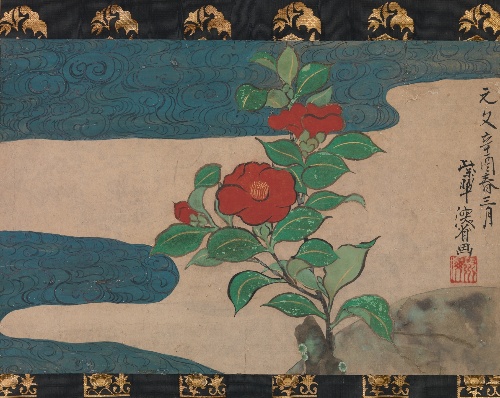
Artist: Ogata Kenzan
Artist bio: Japanese, 1663–1743
Date: dated 1741
Object type: Hanging scroll
Classification: Paintings
Medium: Hanging scroll; ink and color on paper
Culture: Japan
Period: Edo period (1615–1868)
Dimensions: 12 x 17 3/4 in. (30.5 x 45.1 cm)
Department: Asian Art
Credit line: H. O. Havemeyer Collection, Bequest of Mrs. H. O. Havemeyer, 1929
Accession year: 1929
Repository: Metropolitan Museum of Art, New York, NY
Tags: Flowers